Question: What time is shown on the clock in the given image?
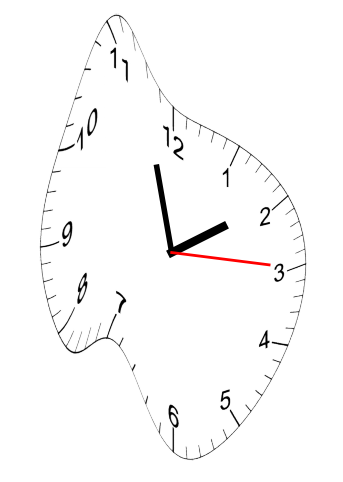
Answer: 01:57:15